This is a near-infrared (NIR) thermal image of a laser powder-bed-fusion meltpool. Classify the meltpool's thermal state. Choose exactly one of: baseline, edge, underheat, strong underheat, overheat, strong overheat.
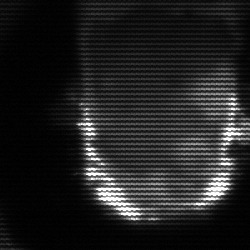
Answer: baseline